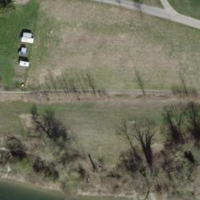
EUNIS habitat code: 25
Species observed at this site:
Tachymarptis melba
Corvus corone
Riparia riparia
Prunus padus
Hirundo rustica
Milvus milvus
Buteo buteo
Carduelis carduelis
Delichon urbicum